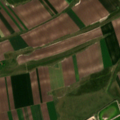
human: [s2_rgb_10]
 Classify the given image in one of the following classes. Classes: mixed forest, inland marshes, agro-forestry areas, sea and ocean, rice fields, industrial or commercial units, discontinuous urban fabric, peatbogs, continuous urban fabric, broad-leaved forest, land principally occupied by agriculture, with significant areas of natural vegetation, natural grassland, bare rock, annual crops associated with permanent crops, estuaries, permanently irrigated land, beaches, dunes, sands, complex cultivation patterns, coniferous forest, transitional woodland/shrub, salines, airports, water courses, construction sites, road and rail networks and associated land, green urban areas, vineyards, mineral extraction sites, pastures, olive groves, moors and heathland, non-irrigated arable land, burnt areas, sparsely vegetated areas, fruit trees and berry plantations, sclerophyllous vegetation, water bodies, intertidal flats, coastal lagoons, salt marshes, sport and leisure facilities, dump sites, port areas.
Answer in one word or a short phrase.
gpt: non-irrigated arable land, pastures